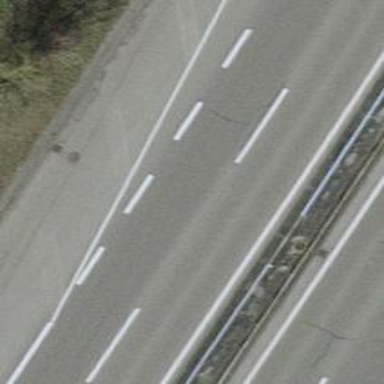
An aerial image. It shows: Asphalt motorway.